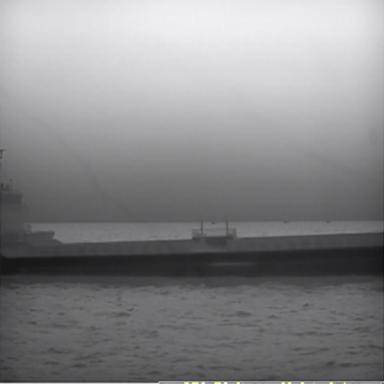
There is a liner in the infrared image.